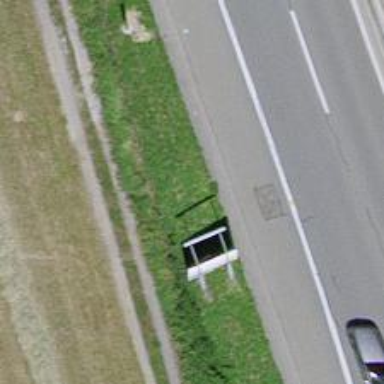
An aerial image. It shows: Street cabinet used for traffic control.